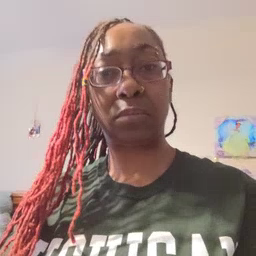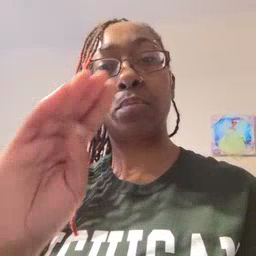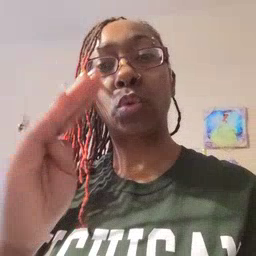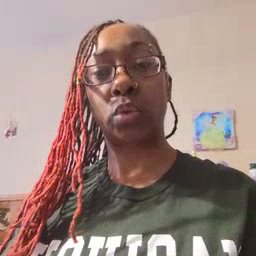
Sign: blue